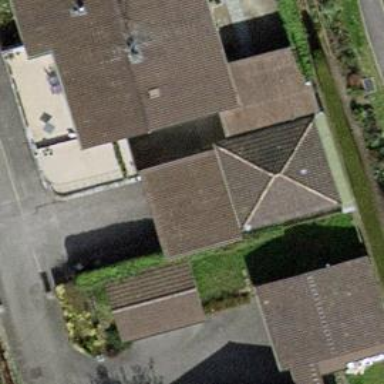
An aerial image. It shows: View of roof of building.